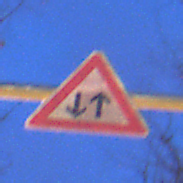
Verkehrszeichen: Gegenverkehr
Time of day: Night
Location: Outdoor (Urban)
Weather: Clear
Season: NotSpecified
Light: Artificial